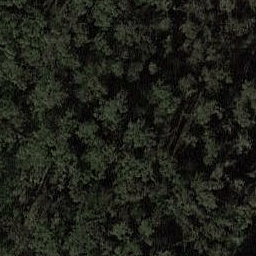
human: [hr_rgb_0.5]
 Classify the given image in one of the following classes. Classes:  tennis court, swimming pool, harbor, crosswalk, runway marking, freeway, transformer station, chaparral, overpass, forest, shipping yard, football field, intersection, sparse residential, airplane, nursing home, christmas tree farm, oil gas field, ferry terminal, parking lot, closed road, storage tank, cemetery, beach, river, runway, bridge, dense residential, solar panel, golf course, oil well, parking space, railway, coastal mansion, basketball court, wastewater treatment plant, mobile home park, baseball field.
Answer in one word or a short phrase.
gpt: forest